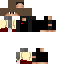
A male human skin with medium skin, wearing brown long hair dressed in a blue tshirt and red pants, featuring a closed mouth.